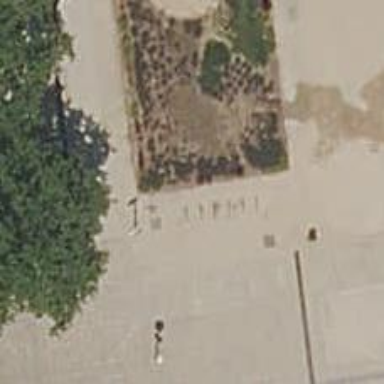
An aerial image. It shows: Bicycle parking area with stands.